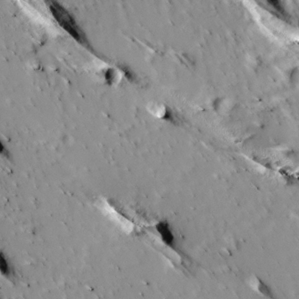
Label: non_frost